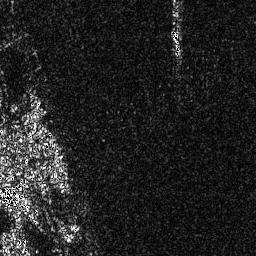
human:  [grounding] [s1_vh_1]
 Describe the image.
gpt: In the satellite image, there is  <ref>1 small ship </ref> <box>[[65, 10, 71, 21, 0]]</box> located at top.